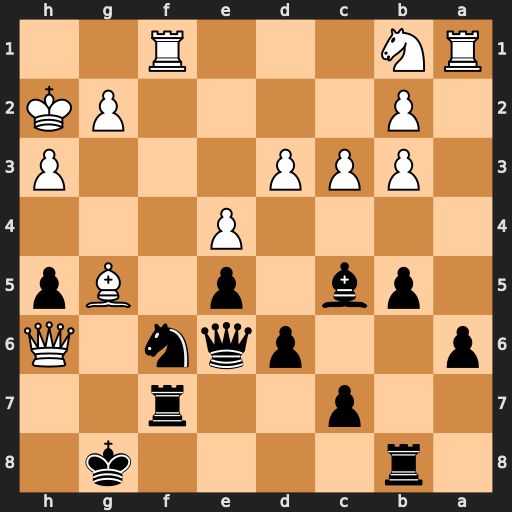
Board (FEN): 1r4k1/2p2r2/p2pqn1Q/1pb1p1Bp/4P3/1PPP3P/1P4PK/RN3R2
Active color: b
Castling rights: -
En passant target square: -
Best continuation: Ng4+ hxg4 Qxh6 Bxh6 Rxf1